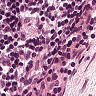
Metastatic tissue present: no